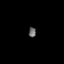
Tissue: lung
Cell type: Endothelial cells
Senescence score: 0.5707
Nuclear area (px): 74
Mean DAPI intensity: 99.095